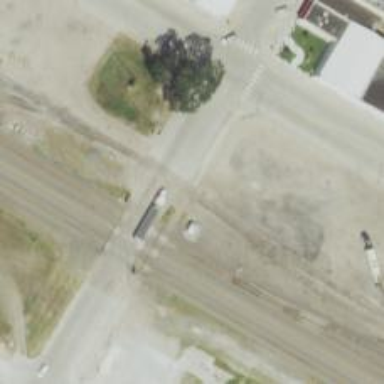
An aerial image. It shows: Railway siding for service.